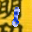
Label: 8